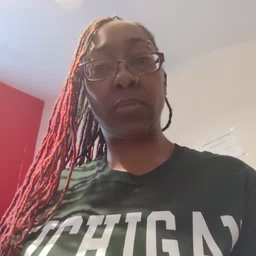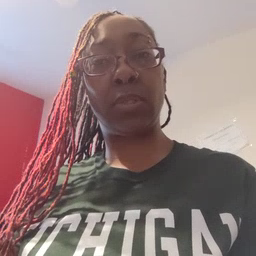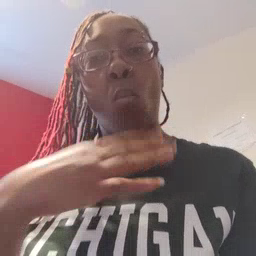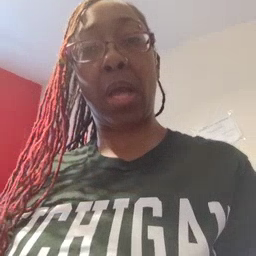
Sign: white